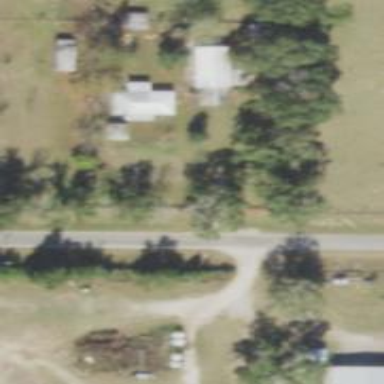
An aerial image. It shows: Driveway.